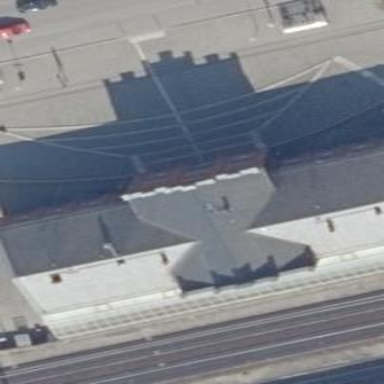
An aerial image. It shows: Train station building with gabled roof.